Interaction volume radius: 10 \u00c5
Interaction volume height: 15 \u00c5
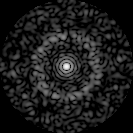
Disorder parameter: 0.8466